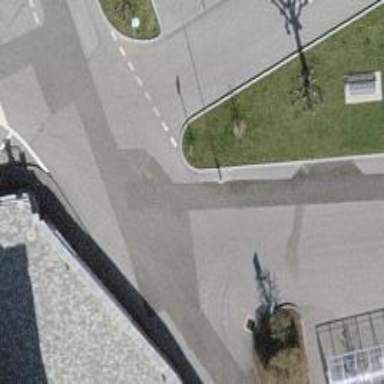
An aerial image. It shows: Residential road with asphalt surface and no sidewalks.